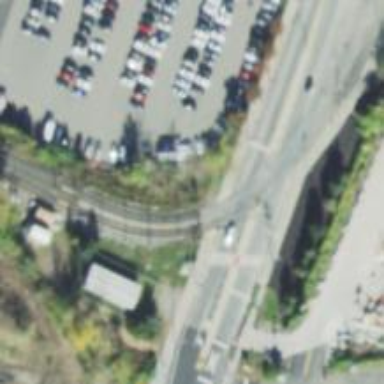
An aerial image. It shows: Crossing for the railway.